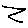
Label: zigzag